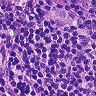
Metastatic tissue present: yes